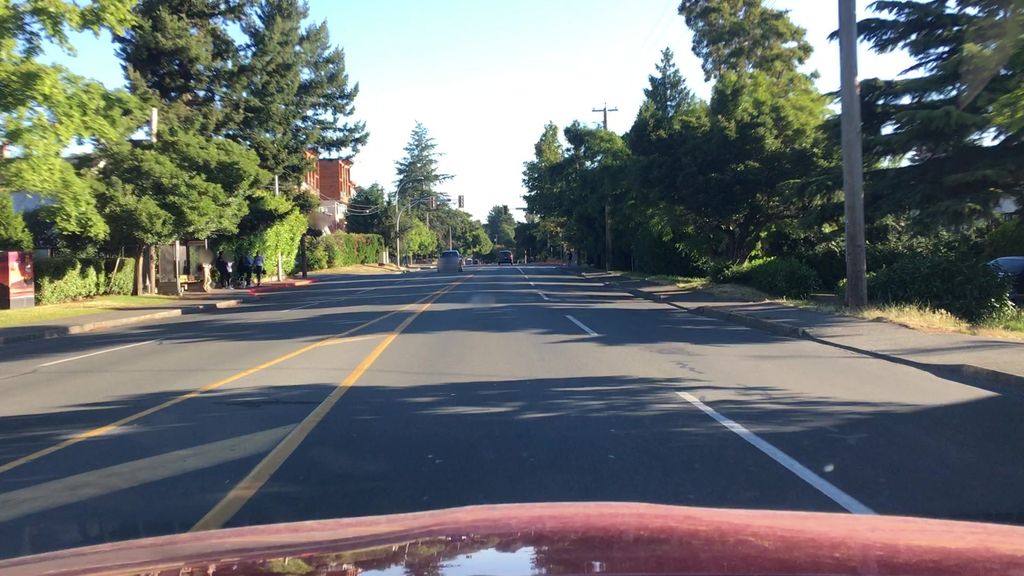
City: victoria